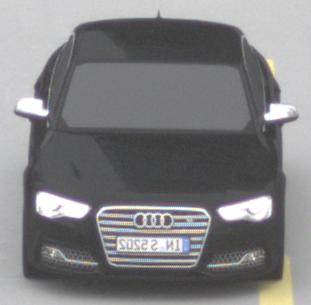
Make: Audi
Model: S5
Detailed model: F5
Model produced from: 2016
Model produced until: 2019
Doors: 2
Color: black
Road condition: dry road
Daytime: morning or afternoon
Contrast: low contrast